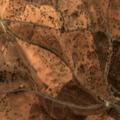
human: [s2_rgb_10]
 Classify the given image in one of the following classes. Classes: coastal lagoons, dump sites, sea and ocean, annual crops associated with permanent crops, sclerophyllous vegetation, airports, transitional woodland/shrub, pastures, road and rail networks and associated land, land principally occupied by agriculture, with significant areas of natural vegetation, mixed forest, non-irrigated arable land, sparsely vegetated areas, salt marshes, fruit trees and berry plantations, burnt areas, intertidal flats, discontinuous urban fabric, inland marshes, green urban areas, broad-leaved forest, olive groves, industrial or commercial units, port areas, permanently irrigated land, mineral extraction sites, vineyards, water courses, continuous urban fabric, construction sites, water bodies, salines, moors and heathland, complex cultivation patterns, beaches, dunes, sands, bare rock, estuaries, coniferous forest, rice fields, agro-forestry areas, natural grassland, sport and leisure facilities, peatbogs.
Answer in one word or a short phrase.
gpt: mineral extraction sites, agro-forestry areas